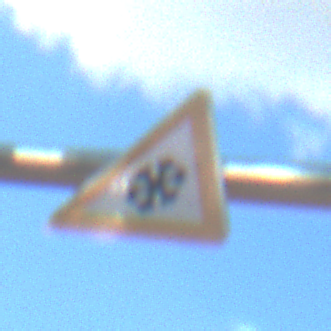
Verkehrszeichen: SchneeOderEisglaette
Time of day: MorningAfternoon
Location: Outdoor (Suburban)
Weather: PartlyCloudy
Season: NotSpecified
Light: Natural